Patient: sex M, age 36
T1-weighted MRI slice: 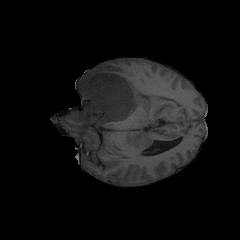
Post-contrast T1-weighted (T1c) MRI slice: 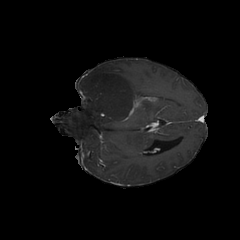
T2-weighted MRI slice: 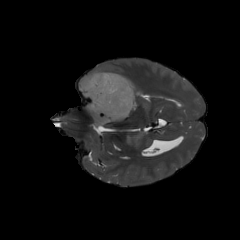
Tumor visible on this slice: yes
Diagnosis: Glioblastoma, IDH-wildtype
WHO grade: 4